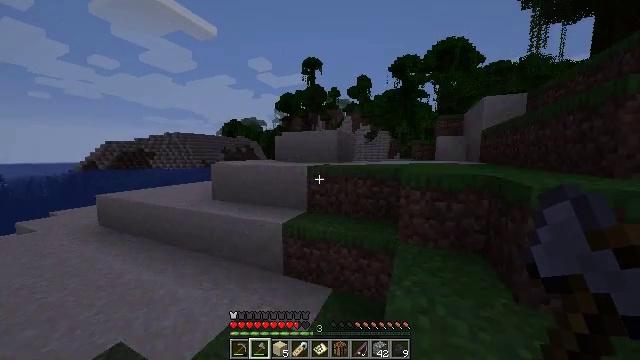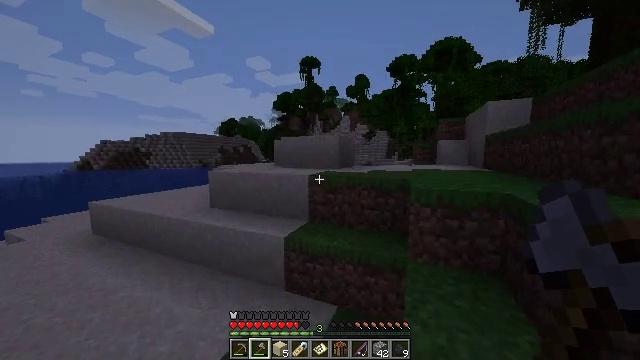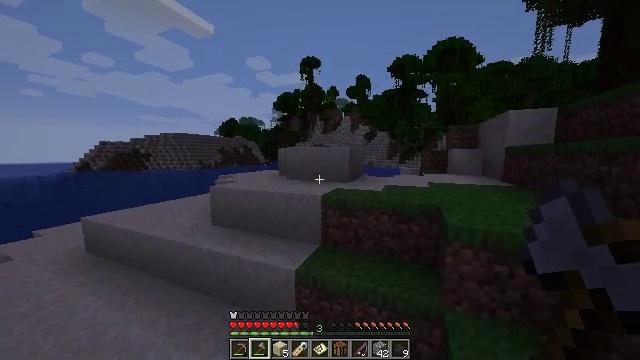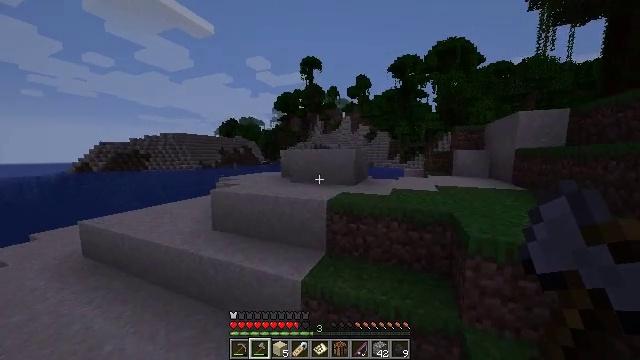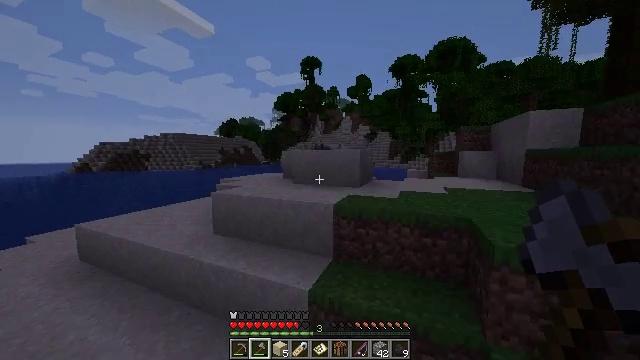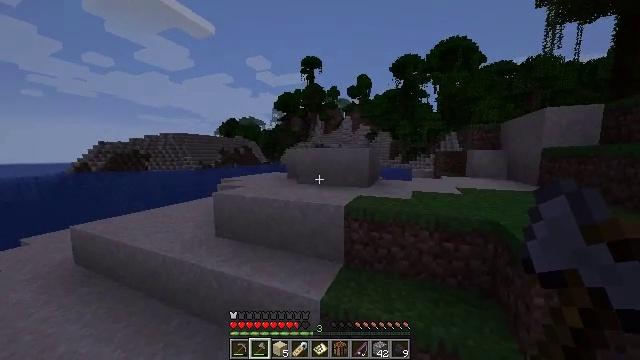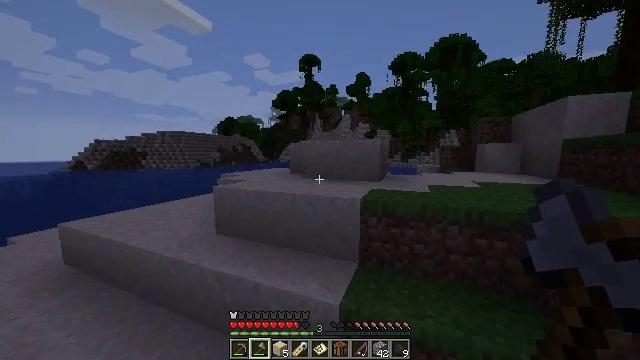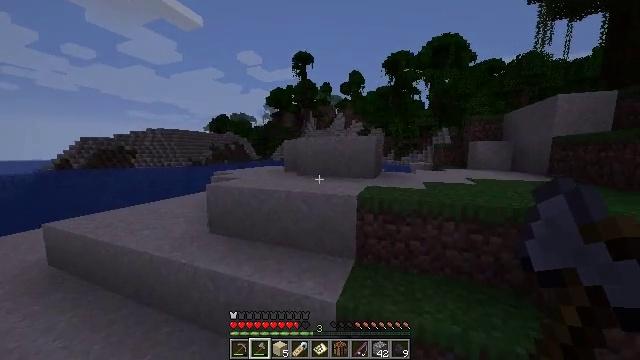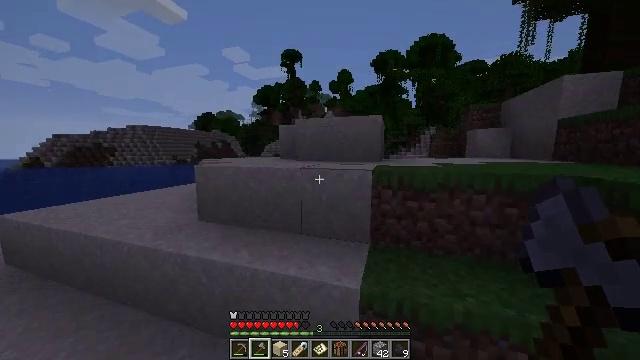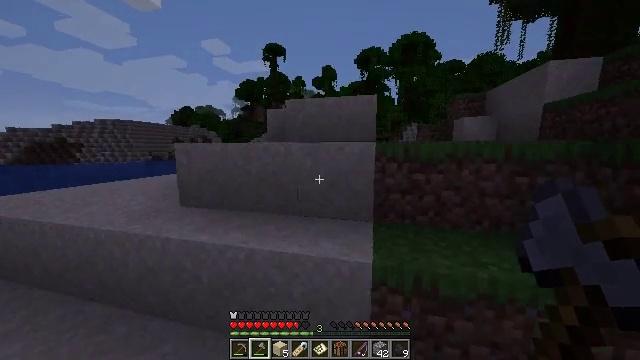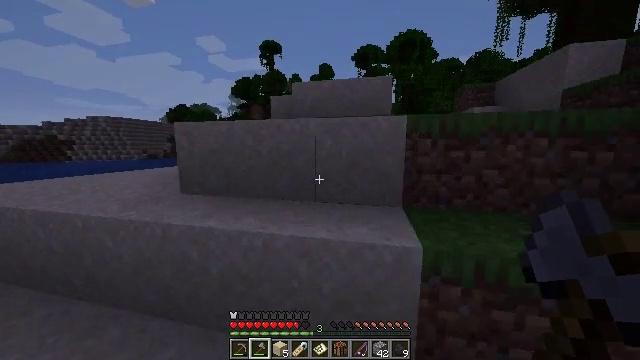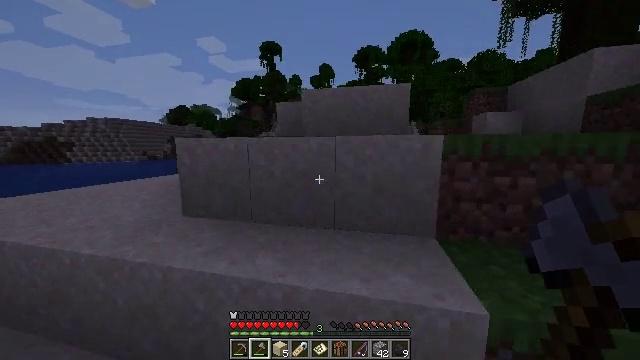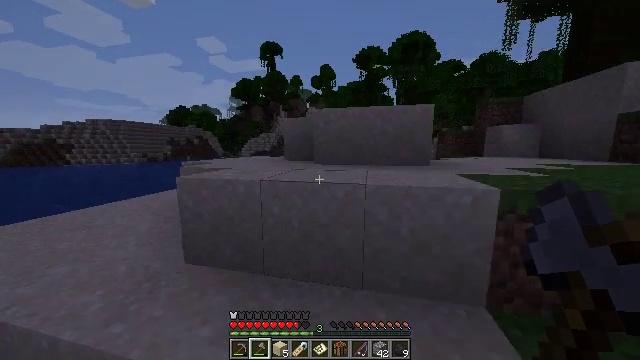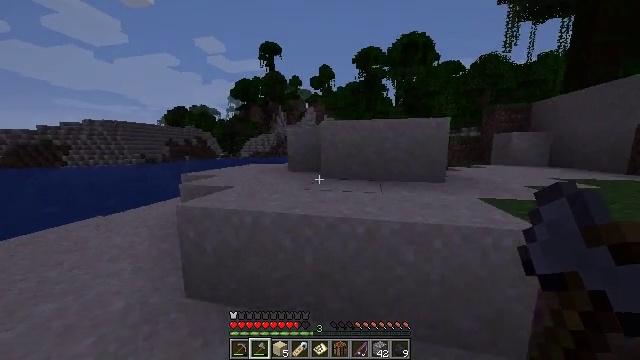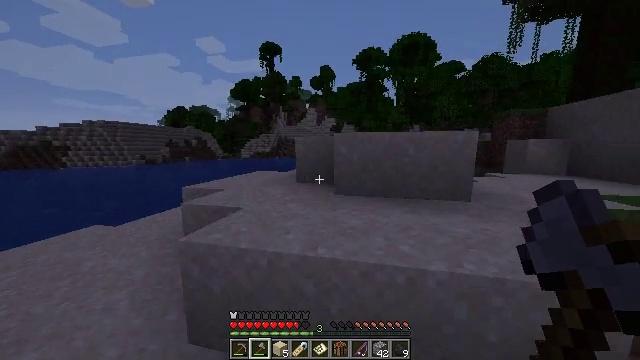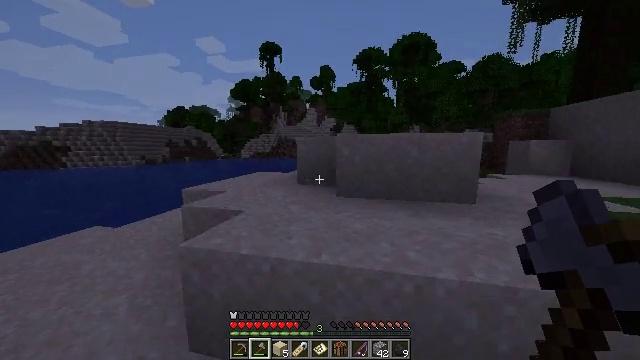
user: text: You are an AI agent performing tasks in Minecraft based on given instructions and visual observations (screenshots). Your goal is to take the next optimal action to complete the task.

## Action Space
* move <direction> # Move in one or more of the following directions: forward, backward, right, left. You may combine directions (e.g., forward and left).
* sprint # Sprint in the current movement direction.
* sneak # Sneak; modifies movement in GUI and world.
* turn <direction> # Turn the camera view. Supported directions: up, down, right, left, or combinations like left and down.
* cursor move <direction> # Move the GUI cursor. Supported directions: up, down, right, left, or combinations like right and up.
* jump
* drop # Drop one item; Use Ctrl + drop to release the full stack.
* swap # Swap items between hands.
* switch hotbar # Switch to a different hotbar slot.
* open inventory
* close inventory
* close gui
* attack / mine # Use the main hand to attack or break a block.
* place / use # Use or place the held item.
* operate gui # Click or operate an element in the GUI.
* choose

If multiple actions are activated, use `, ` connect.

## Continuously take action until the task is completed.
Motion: motion action
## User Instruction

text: Hunt fish.
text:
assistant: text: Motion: move forward and move left, sprint, jump
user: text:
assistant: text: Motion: move forward and move left, sprint, jump
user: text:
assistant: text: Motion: move forward and move left, sprint, jump
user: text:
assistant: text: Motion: move forward and move left, sprint
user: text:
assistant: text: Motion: move forward and move left, sprint
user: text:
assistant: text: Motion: move forward and move left, sprint
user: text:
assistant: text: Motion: move forward and move left, sprint, turn right
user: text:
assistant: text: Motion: move forward and move left, sprint, turn right
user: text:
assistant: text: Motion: move forward and move left, sprint, turn right, jump
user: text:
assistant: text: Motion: move forward and move left, sprint, jump
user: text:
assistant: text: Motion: move forward and move left, sprint, jump
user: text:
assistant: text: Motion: move forward and move left, sprint, jump
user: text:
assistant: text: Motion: move forward and move left, sprint
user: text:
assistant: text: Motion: move forward and move left, sprint
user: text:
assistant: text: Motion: move forward and move left, sprint
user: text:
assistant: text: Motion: move forward and move left, sprint
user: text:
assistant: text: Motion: move forward and move left, sprint, turn right, jump
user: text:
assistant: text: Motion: move forward and move left, sprint, turn right, jump
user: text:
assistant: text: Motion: move forward and move left, sprint, turn right and down, jump
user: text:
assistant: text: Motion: move forward and move left, sprint, turn right, jump
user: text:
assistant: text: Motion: move forward and move left, sprint, jump
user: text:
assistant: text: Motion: move forward and move left, sprint, jump
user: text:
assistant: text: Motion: move forward and move left, sprint
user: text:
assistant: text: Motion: move forward and move right, sprint
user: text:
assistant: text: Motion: move forward and move right, sprint
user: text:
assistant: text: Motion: move forward and move right, sprint
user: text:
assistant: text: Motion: move forward and move right, sprint
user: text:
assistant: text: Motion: move forward and move right, sprint, jump
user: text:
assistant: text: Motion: move forward and move right, sprint, jump
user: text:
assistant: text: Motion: move forward and move right, sprint, jump